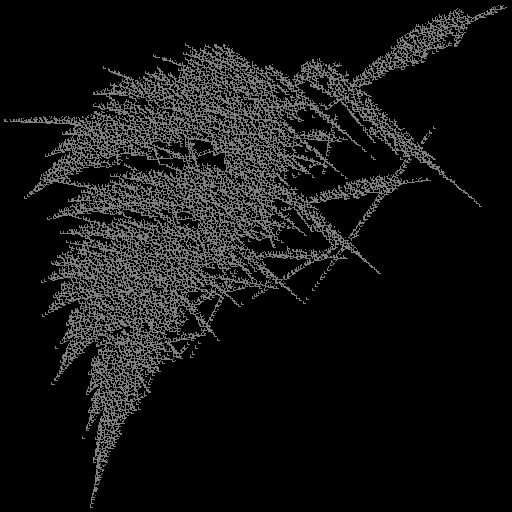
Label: turbanshell